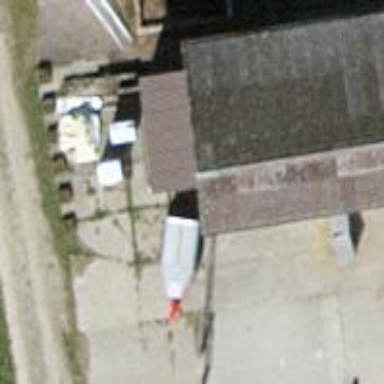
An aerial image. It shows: Shed.